A bearing vibration time series has been folded into this square grayscale image, one row per segment of consecutive samples. Diagnose the bearing from this image, choosing from: normal, inner_race, outer_race, ball.
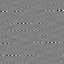
Answer: outer_race